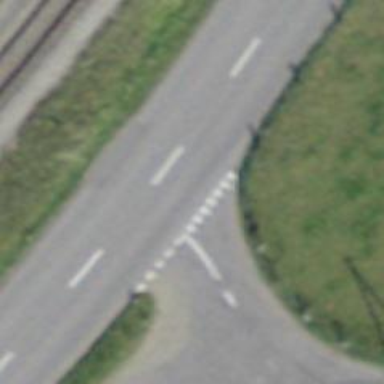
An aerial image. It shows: Road with "give way" sign.